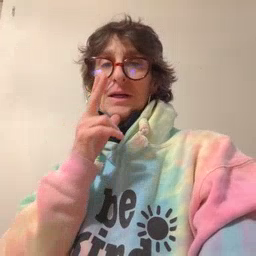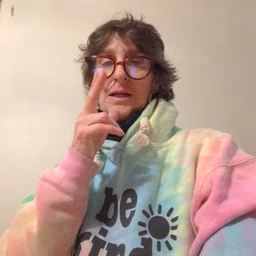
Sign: hen